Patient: sex M, age 57
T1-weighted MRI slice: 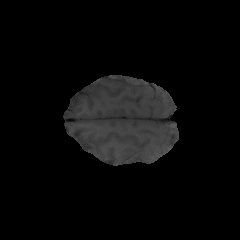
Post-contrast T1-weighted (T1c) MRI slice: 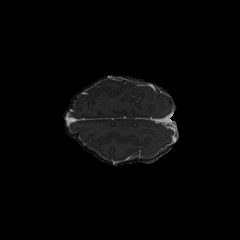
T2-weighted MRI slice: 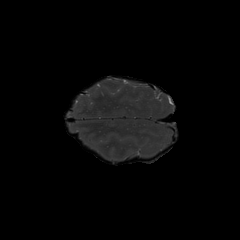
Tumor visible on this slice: no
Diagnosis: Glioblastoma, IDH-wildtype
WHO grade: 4